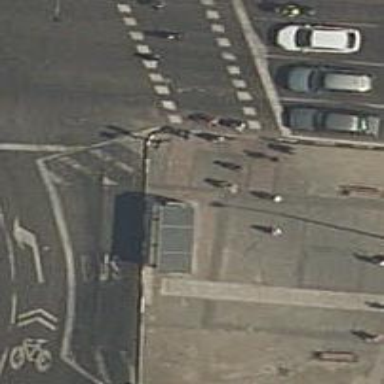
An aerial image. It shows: Kerb serving as barrier.